Field crop: tomato
Growth stage: 1
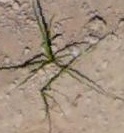
Species: cyperus